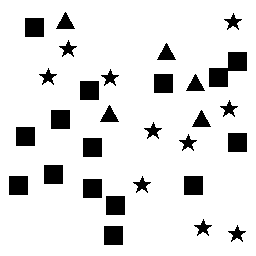
Squares: 15
Triangles: 5
Stars: 10
Total shapes: 30